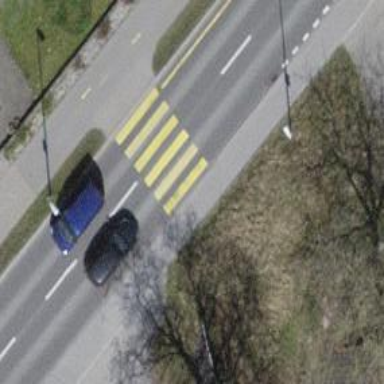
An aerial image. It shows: Pedestrian crossing with zebra markings on footway.